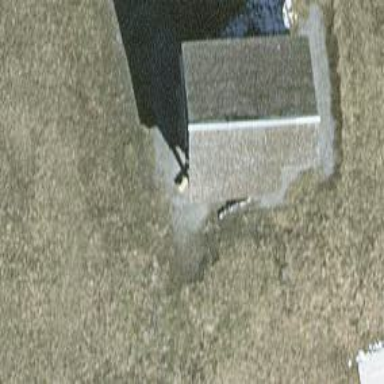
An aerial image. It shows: Cabin.